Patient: sex F, age 55
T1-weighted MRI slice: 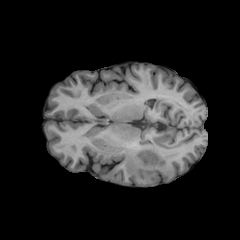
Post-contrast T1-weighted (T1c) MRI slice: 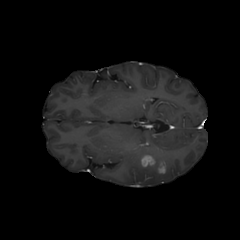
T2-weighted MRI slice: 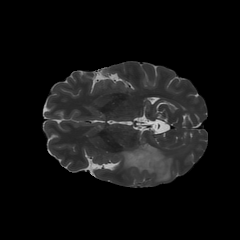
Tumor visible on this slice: yes
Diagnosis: Glioblastoma, IDH-wildtype
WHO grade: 4